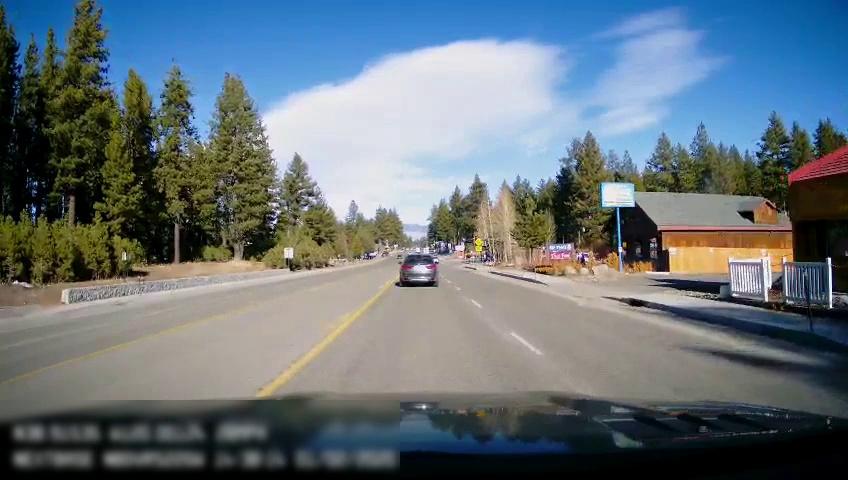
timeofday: Day
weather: Sunny
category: Drivable Space
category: Vehicles | SUV
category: Lanes | Opposite Lane
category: Lanes | Opposite Lane
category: Lanes | Current Lane